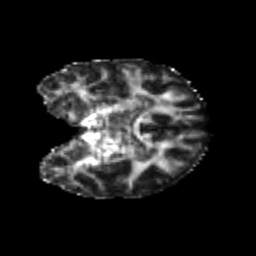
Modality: FA
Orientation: coronal
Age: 24
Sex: female
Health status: healthy
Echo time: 0.074 s